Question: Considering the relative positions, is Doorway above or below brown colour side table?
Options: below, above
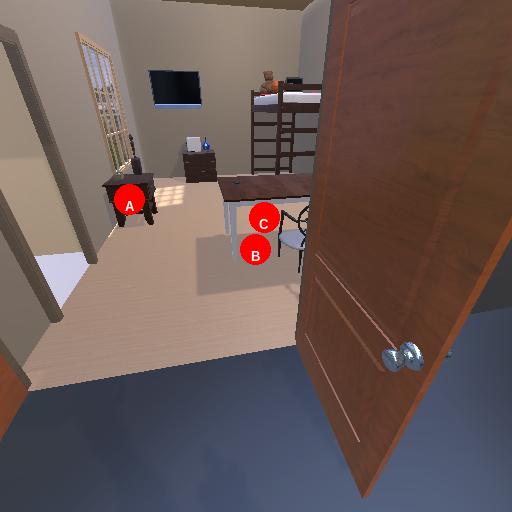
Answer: below